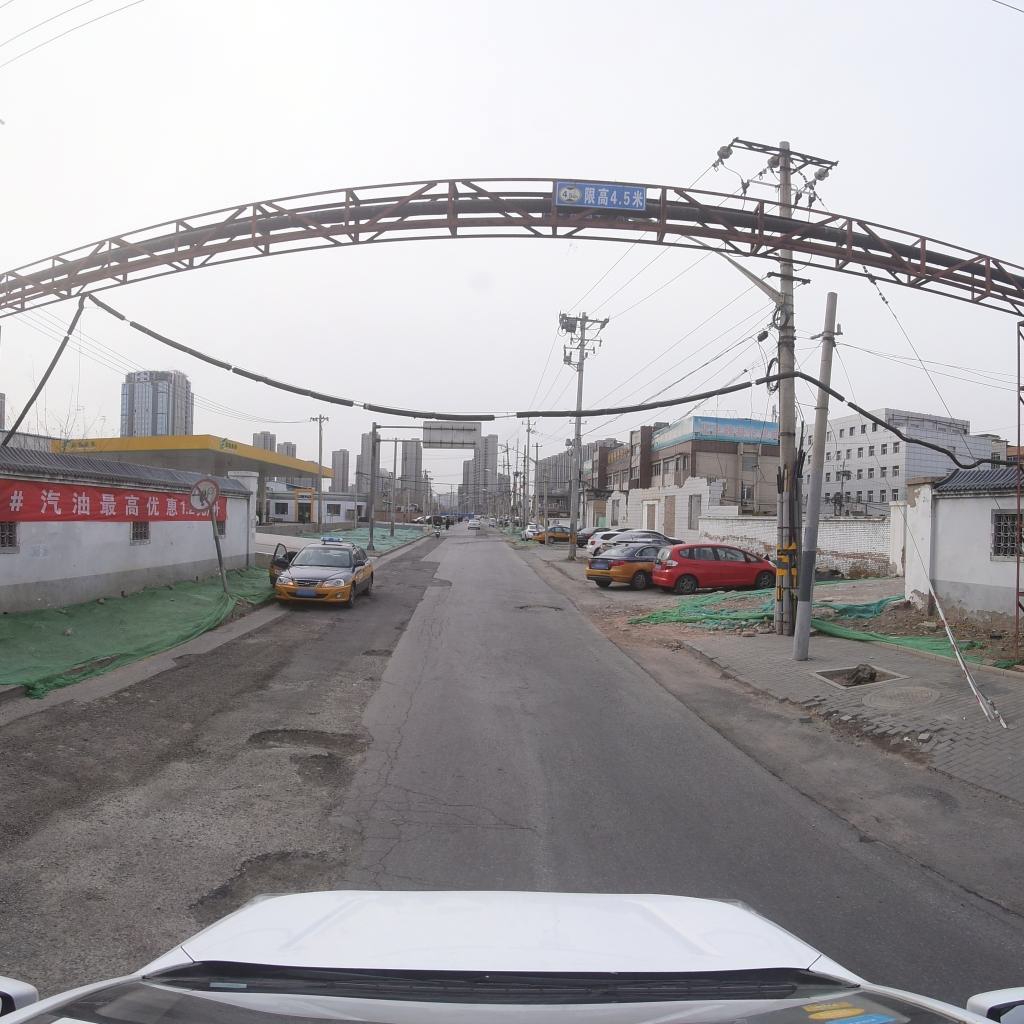
Region: Fengtai
Road damage annotations: alligator crack, pothole, pothole, pothole, alligator crack, pothole, manhole cover, pothole, longitudinal crack